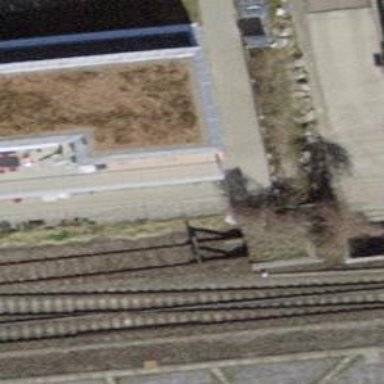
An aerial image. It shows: Single railway siding track.